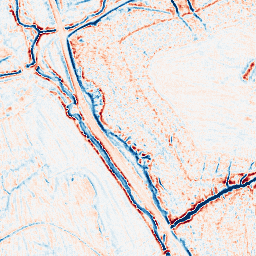
Category: edge_preserving
Decomposition family: bilateral
Decomposition parameters: d: 9
sigma_color: 50
sigma_space: 25
Upsampling method: fft_zeropad
Upsampling parameters: scale: 2
Upsampling scale: 2